Question: '''
<script src="//maps.google.com/maps/api/js?sensor=false&amp;language=en"></script>
<script src="//cdn.jsdelivr.net/gmap3/5.0b/gmap3.min.js"></script>
<!-- Map Area -->
<div class="panel googleMaparea">
<div id="googleMap"></div>
'''
<URL>
In index.html, I am getting 'Jakarta' as map location
Reference image:

I am using 'gmap3.min' javascript api which is included in the project file.
I need to change the map location to some other location. How to achieve it?
Your help is highly appreciated.
Updated:
<URL>
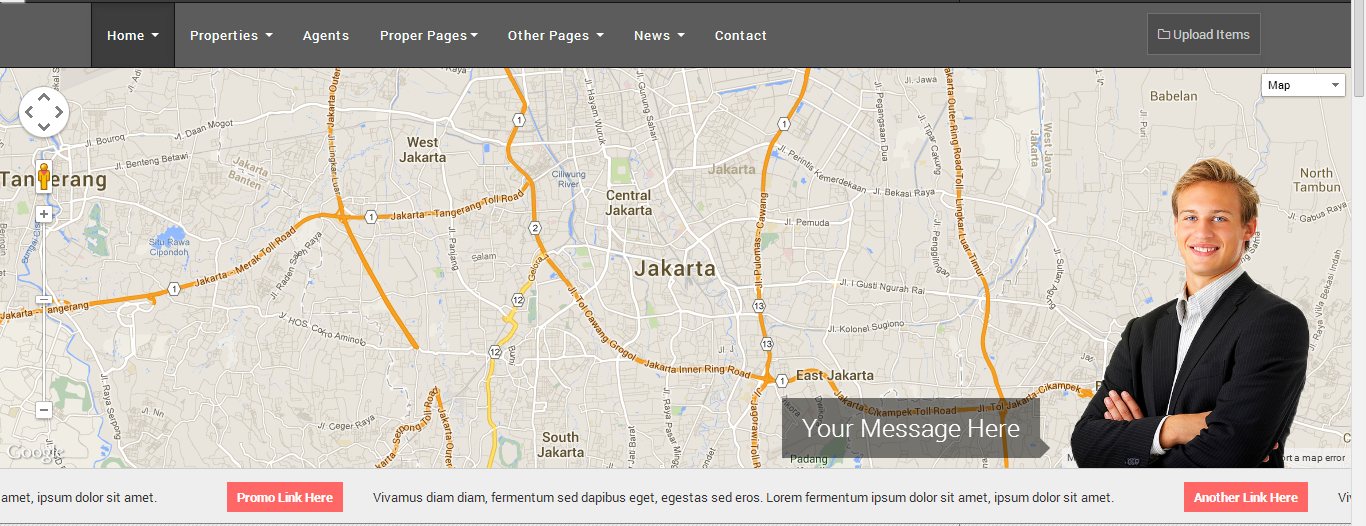
Answer: Setting the center position of Google Maps and marker using,
'''
$('#test').gmap3({
map:{
options:{
center: [-33, 151],//place the latitude and longitude of map's center position
zoom: 8
}
},
marker:{
latLng: [-33, 151],// place the latitude and longitude of the marker
callback: function(){
$(this).css('border', '1px solid red');
}
}
});
'''
See the <URL>
<URL>
Inside 'index.html', apply this towards the bottom before '</body>'
'''
<script>
$('#googleMap').gmap3({
map:{
options:{
center: [-33, 151],//place the latitude and longitude of map's center position
zoom: 8
}
},
marker:{
latLng: [-33, 151],// place the latitude and longitude of the marker
callback: function(){
$(this).css('border', '1px solid red');
}
}
});
</script>
'''